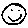
Label: smiley face